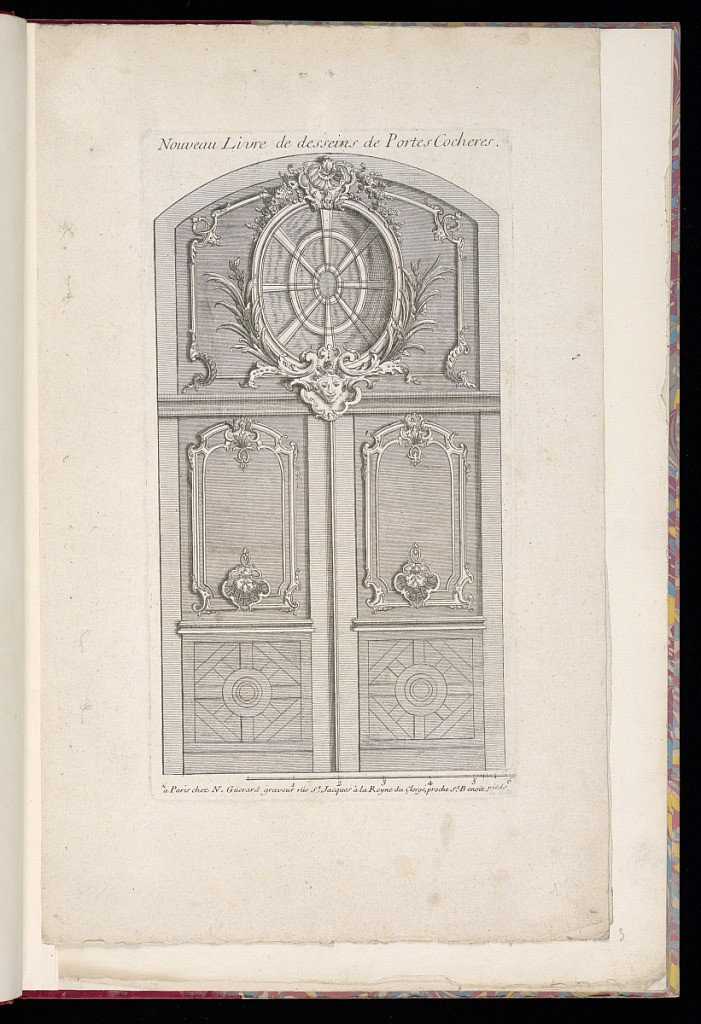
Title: Design for Doors for a Porte Cochère
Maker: Nicolas Guérard, French, ca.1648 – 1719
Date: late 17th–early 18th century
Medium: Etching and engraving on laid paper
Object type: Print
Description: Elevation of a set of double doors for a porte-cochère carved with ornament motifs including mascaron, rinceaux, and scrolls.